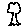
Label: tree